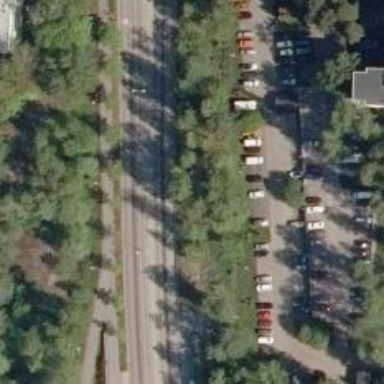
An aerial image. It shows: Embankment with asphalt surface along primary highway.